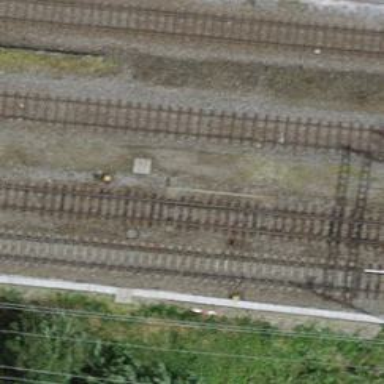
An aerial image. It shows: Railway switch.